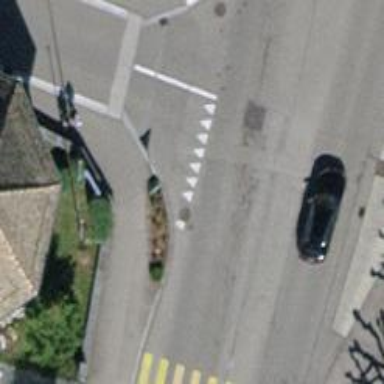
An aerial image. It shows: Asphalt sidewalk along the footway.